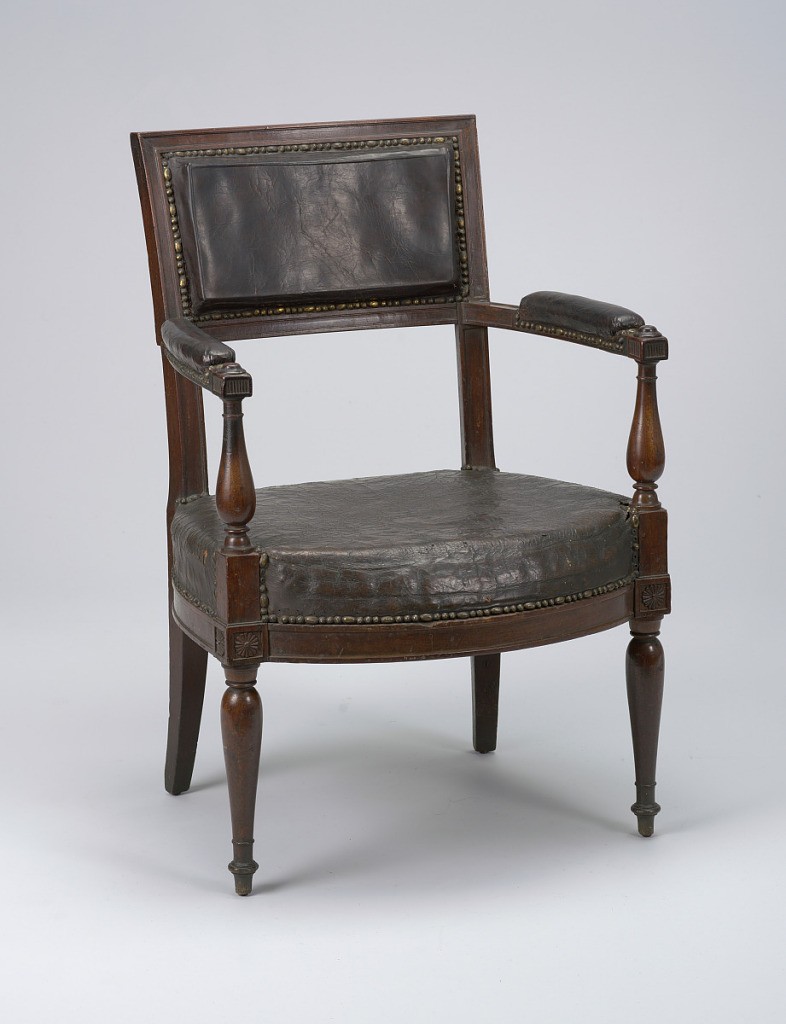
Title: Armchair
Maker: Georges Jacob, French, 1739–1814
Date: ca. 1790
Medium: mahogany, upholstered in nailed leather
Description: Rectangular back.  Flat padded arms curve outward and are supported by their turned stumps which are in one with the front legs, similarly turned.  Bowed front and side seat rails received by rosetted reserves.  Rear legs square and tapered.  Upholstery is black leather nailed to frame.